Question: I've seen a lot of very helpful posts on using prettyprint and such; they have been very helpful -- thanks.
What I'm wondering if there is anyway to print a dataframe from a function and have it output as "prettily" as Jupyter notebook does:

My main reason is I would like to use pandas's styling functions to highlight/shade. I also want to print from a function and not a Jupyter code box if possible as I have some packages I have created and I may want to spit out 2 or more dataframes in a call.
Using prettyprint or print() alone gives a purely text output:
'''
> Year Month Mean Maximum Temperature Albury \
> 672 1955 January 30.8
> 673 1955 February 27.9
> 674 1955 March 26.7
> 675 1955 April 22.1
> ....
'''
I'd like the graphical output. Not using print(), e.g.
'''
historic_dataframe
'''
does nothing if within a function.
My thanks for your time.
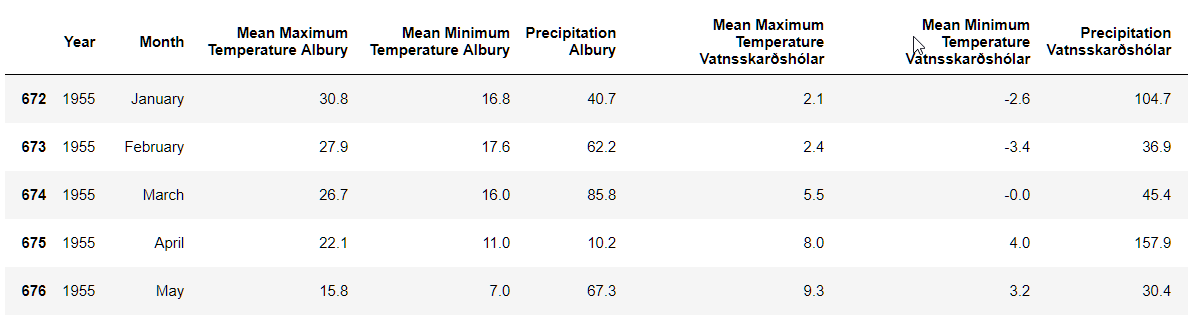
Answer: Use 'display' from 'IPython' instead of print
'''
import pandas as pd
from IPython.display import display
df = pd.DataFrame(pd.np.random.random((10, 10)))
display(df)
'''
<URL>